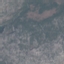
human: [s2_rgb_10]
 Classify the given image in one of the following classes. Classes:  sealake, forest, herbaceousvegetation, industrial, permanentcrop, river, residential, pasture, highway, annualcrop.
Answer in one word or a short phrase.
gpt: HerbaceousVegetation